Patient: sex M, age 45
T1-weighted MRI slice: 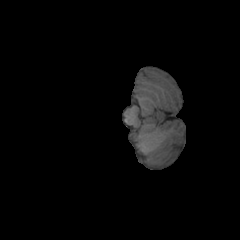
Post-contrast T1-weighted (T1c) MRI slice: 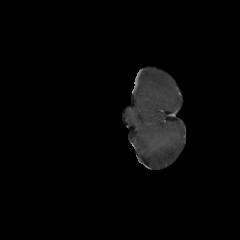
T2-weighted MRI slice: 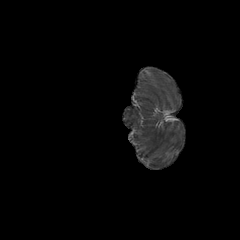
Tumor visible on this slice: no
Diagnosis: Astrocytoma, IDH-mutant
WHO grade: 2